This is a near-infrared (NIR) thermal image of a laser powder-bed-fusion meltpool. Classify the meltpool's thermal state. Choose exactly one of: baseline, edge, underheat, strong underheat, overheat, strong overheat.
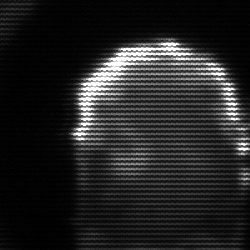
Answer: baseline